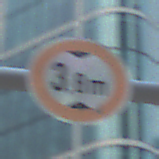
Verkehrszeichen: TatsaechlicheHoehe
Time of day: MorningAfternoon
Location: Outdoor (Urban)
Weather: PartlyCloudy
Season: NotSpecified
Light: Natural